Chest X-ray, PA view. Patient: 17 years old, sex M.
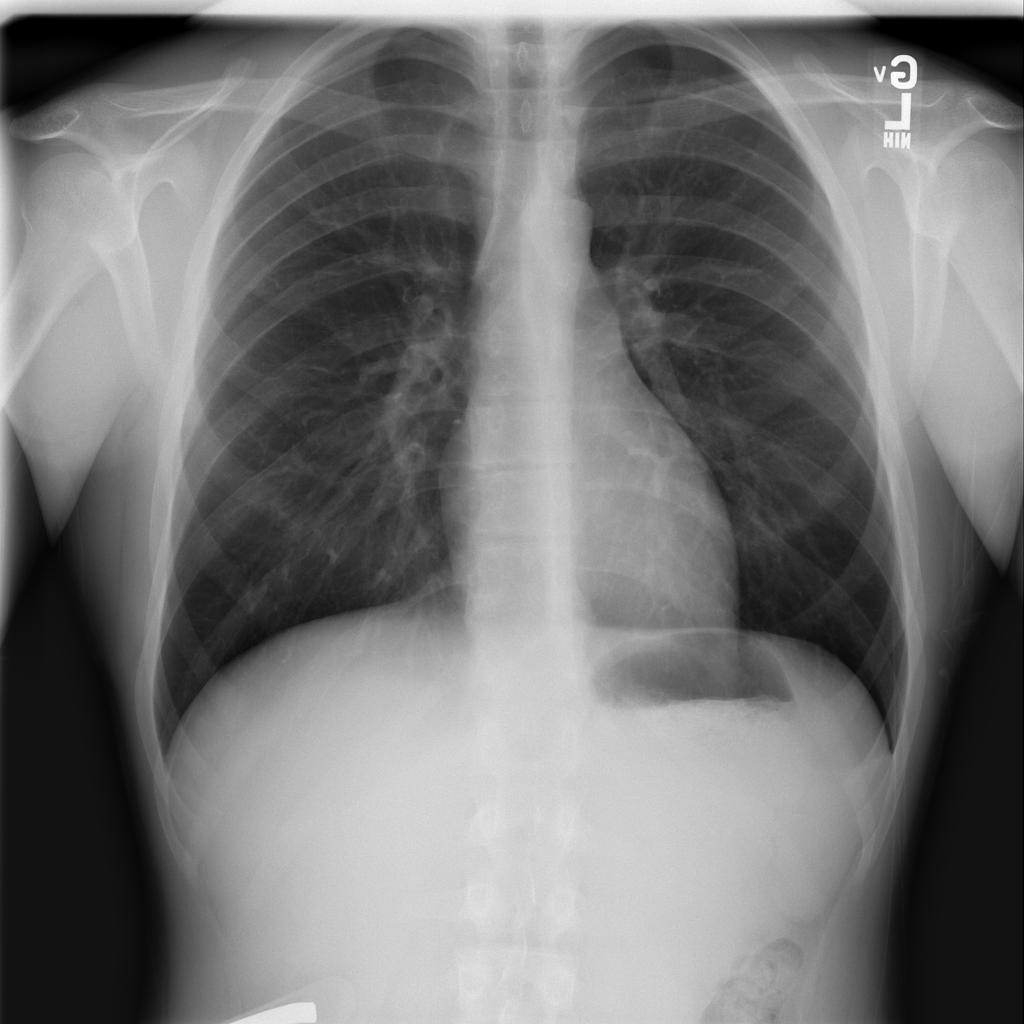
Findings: No Finding